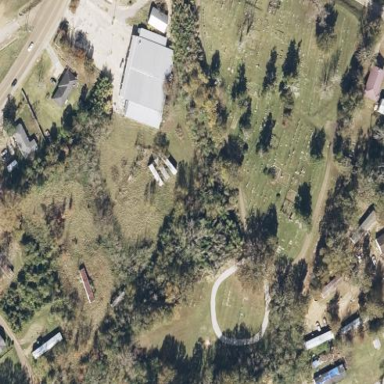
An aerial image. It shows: Graveyard.